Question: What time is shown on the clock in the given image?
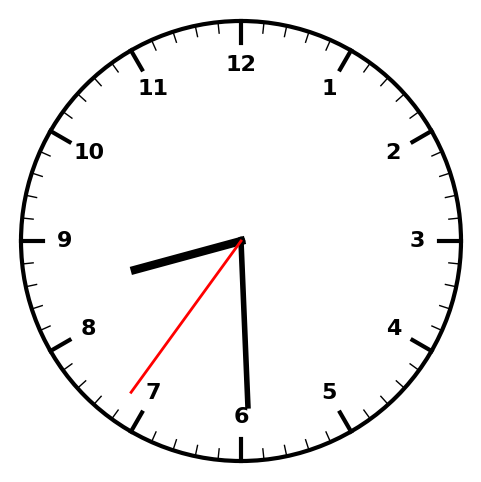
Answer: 08:29:36